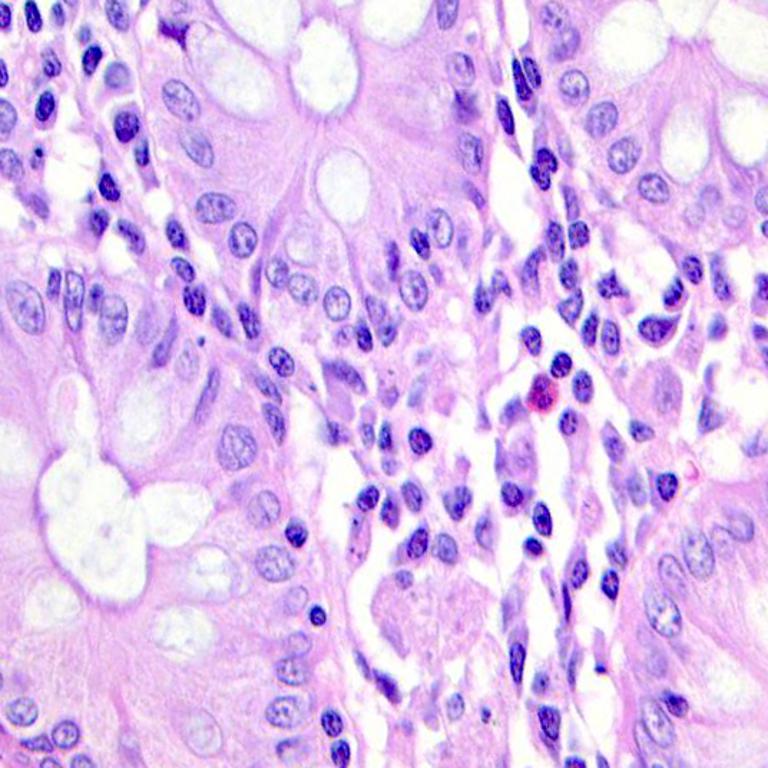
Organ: colon
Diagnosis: benign